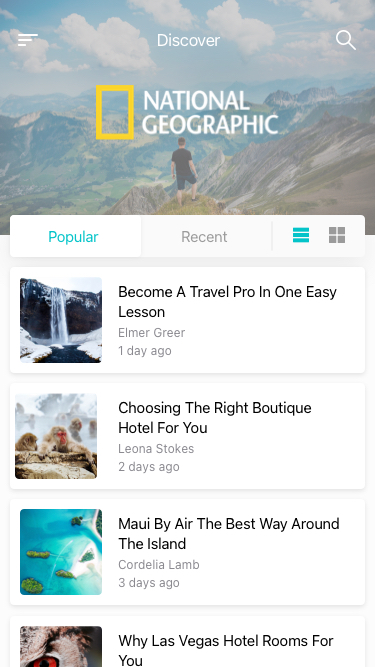
Text in this UI design:
Discover
Popular
Recent
Become A Travel Pro In One Easy Lesson
Elmer Greer
1 day ago
Choosing The Right Boutique Hotel For You
Leona Stokes
2 days ago
Maui By Air The Best Way Around The Island
Cordelia Lamb
3 days ago
Why Las Vegas Hotel Rooms For You